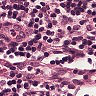
Metastatic tissue present: no